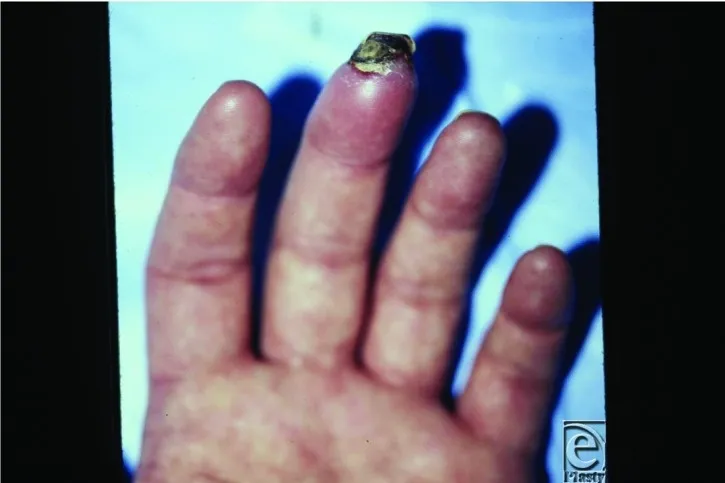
Ischemic ulceration and necrosis of left middle finger.
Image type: medical_photograph (skin_photograph)